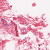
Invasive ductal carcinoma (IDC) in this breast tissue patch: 0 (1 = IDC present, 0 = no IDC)